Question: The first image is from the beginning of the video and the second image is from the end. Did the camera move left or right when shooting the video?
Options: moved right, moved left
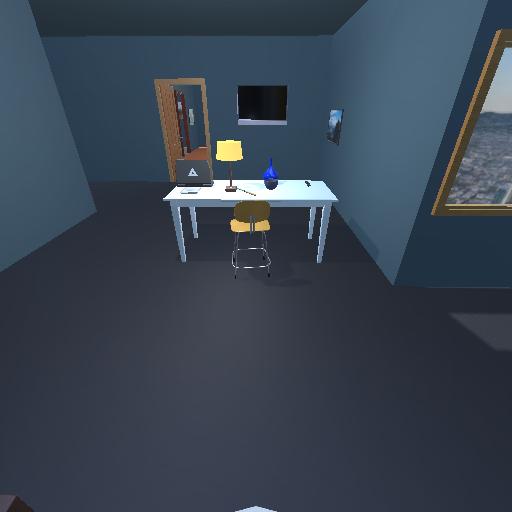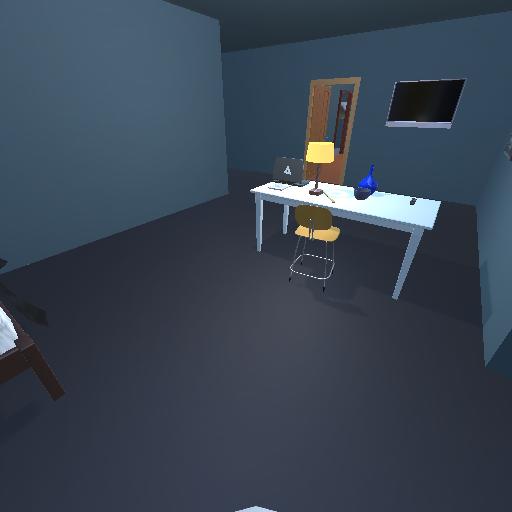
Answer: moved right